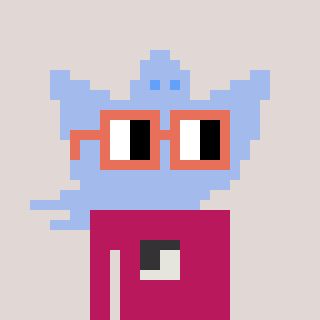
a pixel art character with square orange glasses, a ghost-B-shaped head and a darkpink-colored body on a warm background